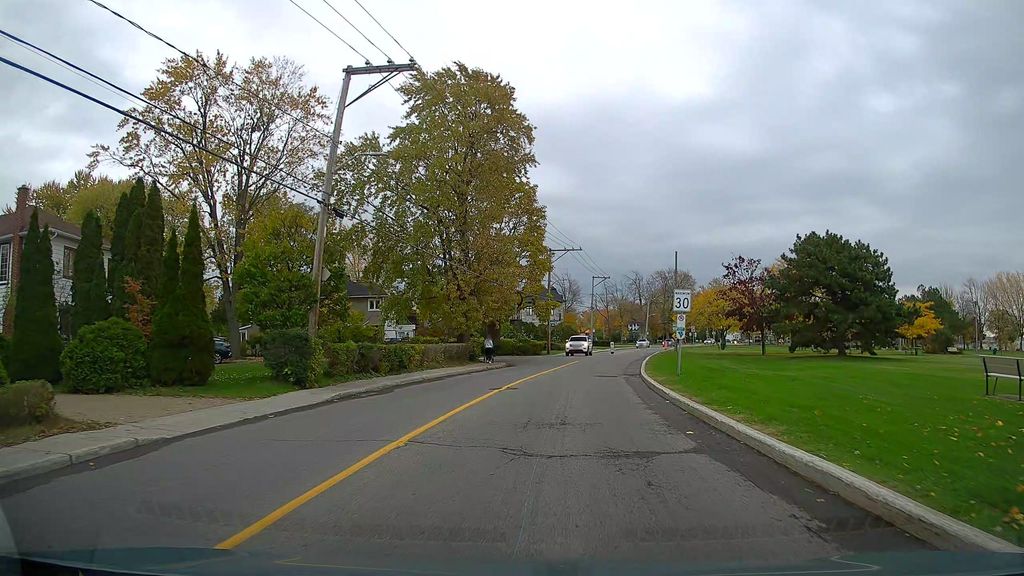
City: montreal